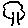
Label: tree